Question: I have two textareas
'''
<textarea>Text area 1</textarea>
<textarea>Text area 2</textarea>
'''
I want to position themselves ontop of eachother like so:

However i do not want to use '<br>'.
Is there another way to do this in CSS? For example, messing with 'textarea' 'margin' or 'display' properties?
Thanks.
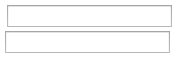
Answer: Just make the textareas block elements.
'''
textarea {
display:block;
margin-bottom:1em;
clear:both;
}
'''
# JSFiddle